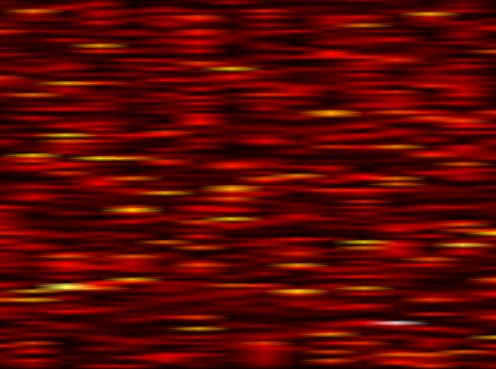
Label: OFDM